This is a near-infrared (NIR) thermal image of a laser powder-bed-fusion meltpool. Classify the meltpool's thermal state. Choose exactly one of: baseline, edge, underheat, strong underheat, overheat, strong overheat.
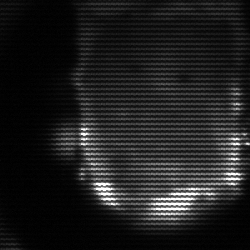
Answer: baseline